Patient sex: M
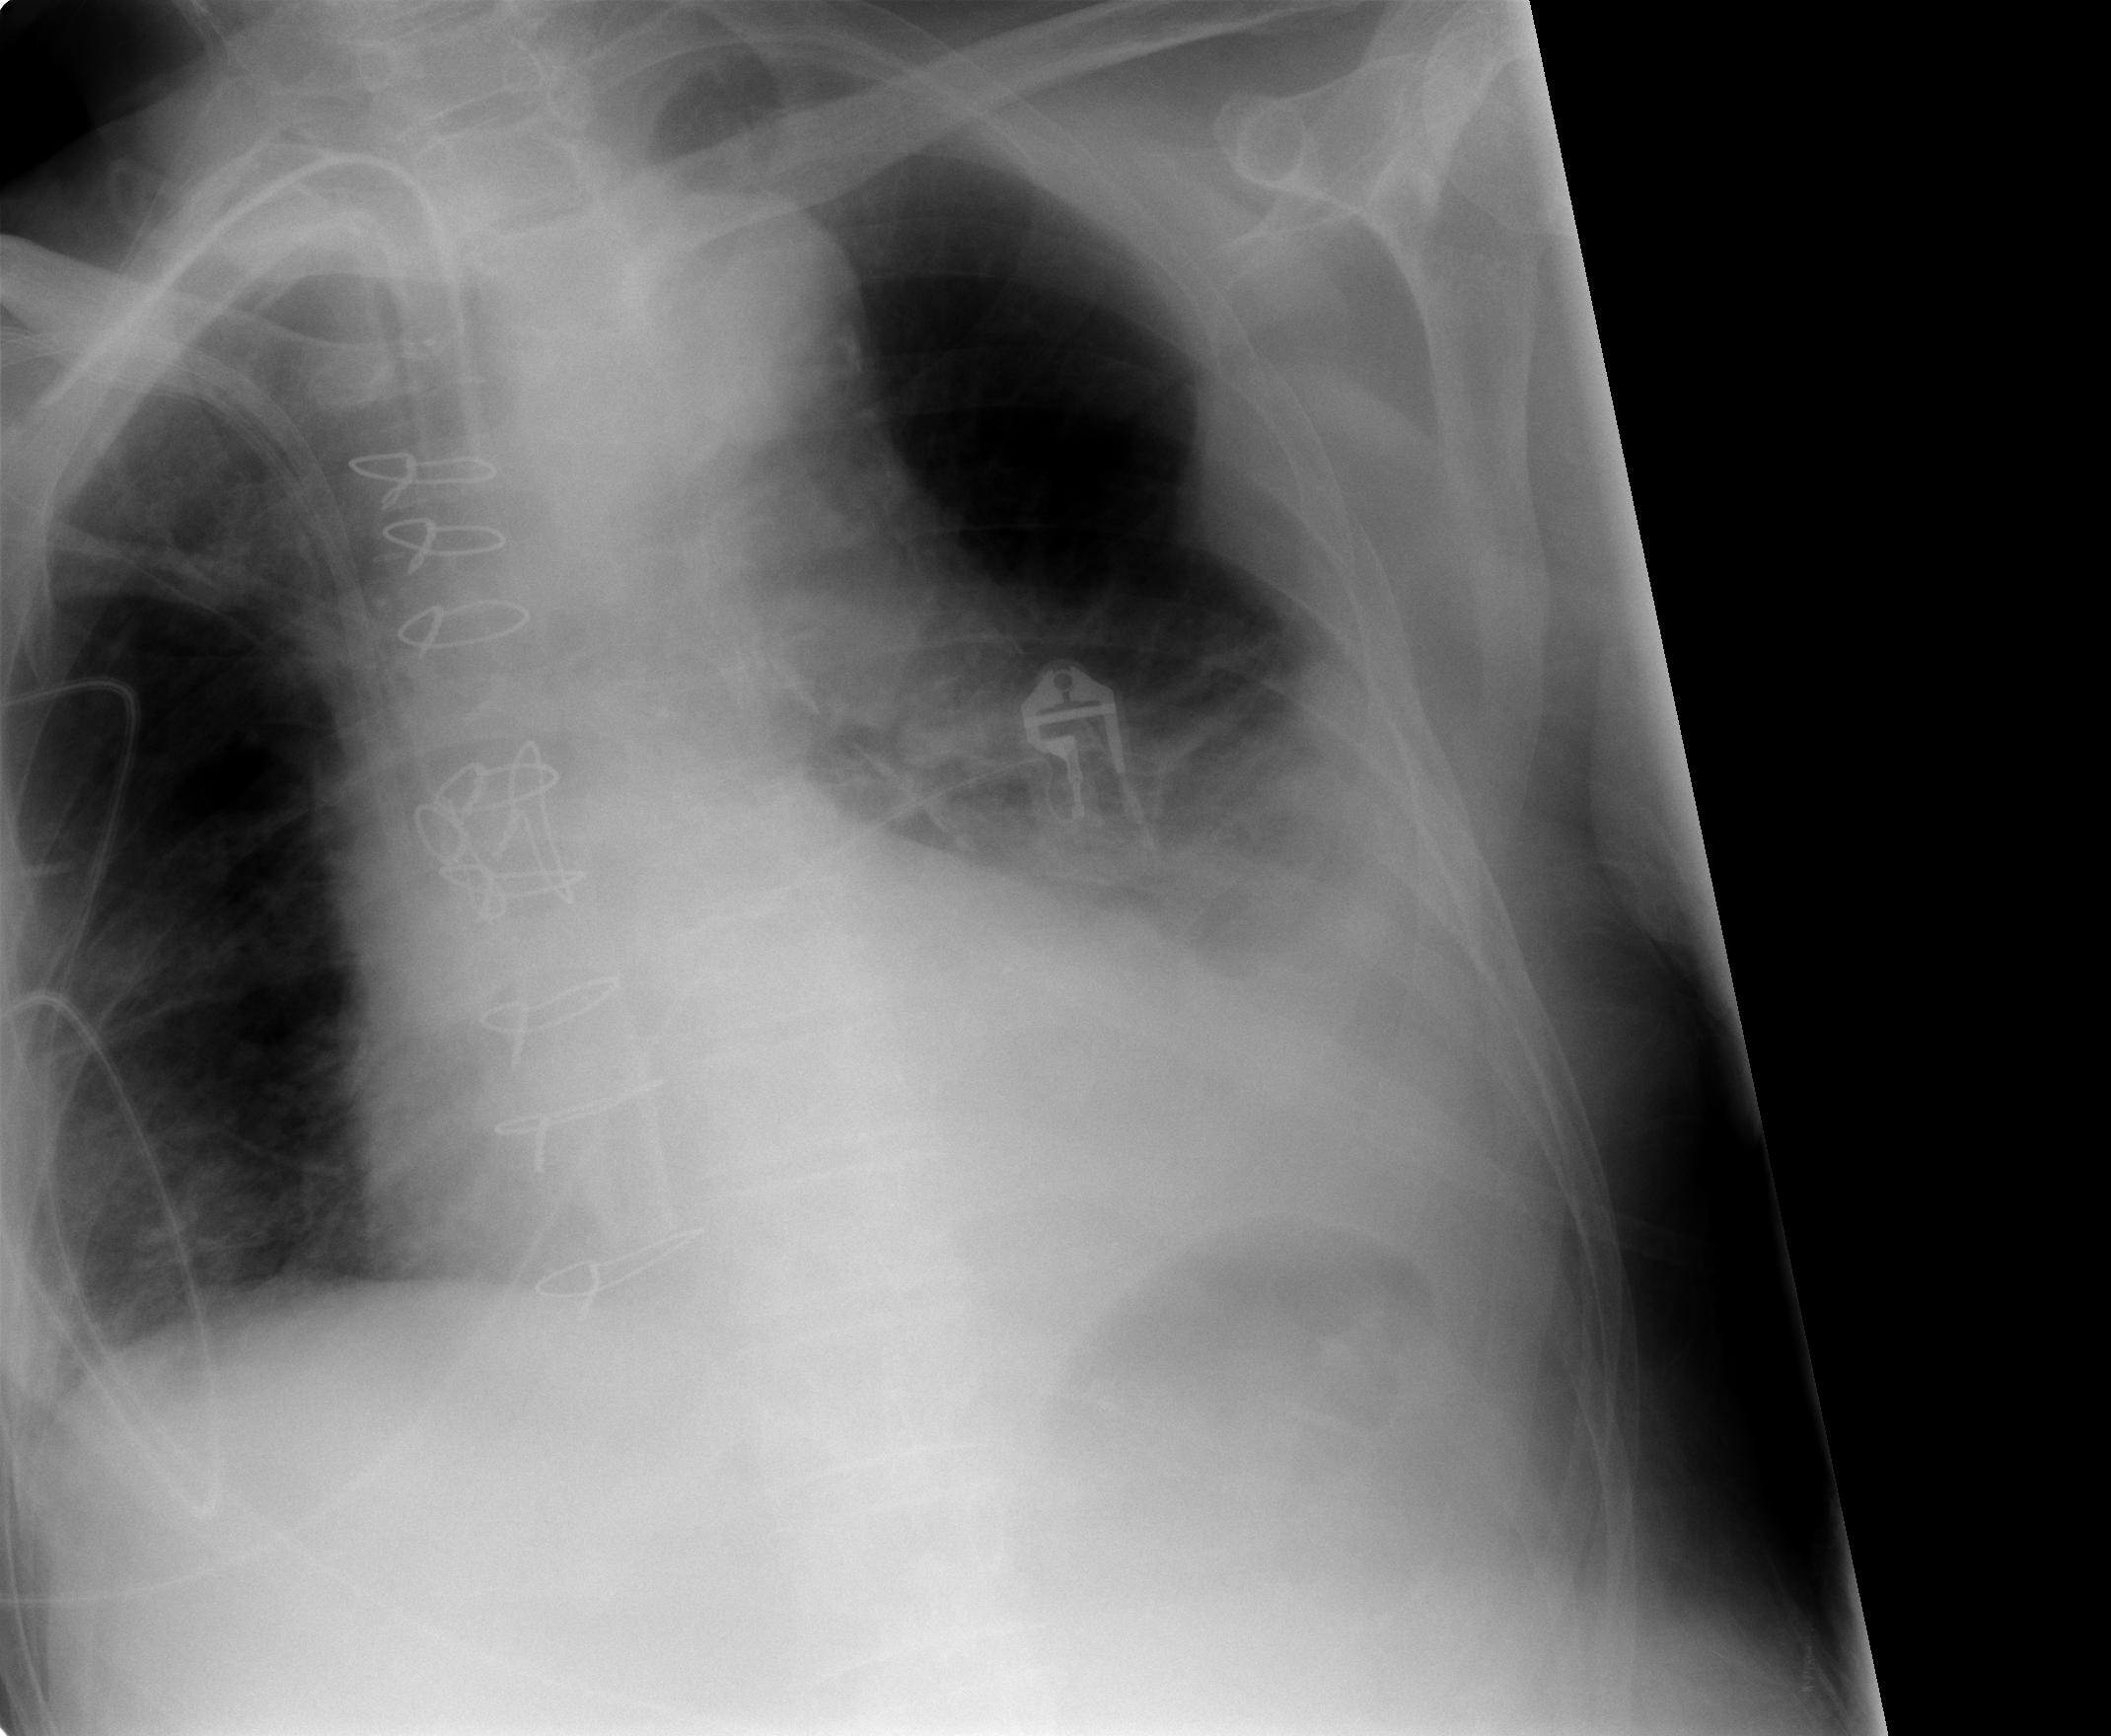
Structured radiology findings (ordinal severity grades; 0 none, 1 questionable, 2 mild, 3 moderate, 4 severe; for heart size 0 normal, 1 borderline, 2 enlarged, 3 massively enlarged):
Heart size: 2
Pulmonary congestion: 2
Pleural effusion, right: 2
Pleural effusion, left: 3
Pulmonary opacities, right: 1
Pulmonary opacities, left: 1
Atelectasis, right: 2
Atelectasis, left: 3